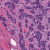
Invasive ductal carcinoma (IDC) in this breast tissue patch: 1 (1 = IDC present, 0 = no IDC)